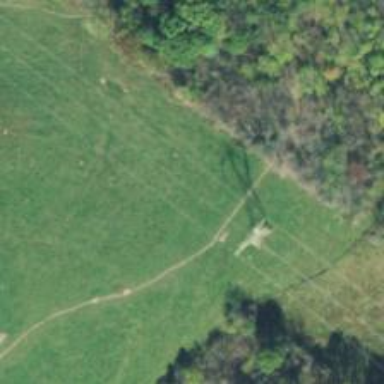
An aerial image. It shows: Lattice structure tower used for power distribution.